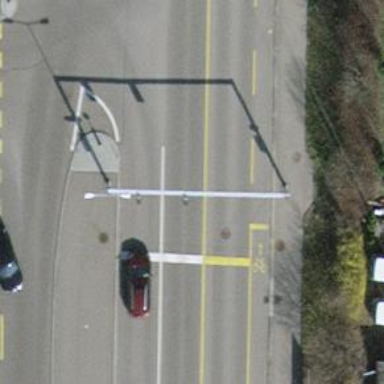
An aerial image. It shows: Road with traffic signals.